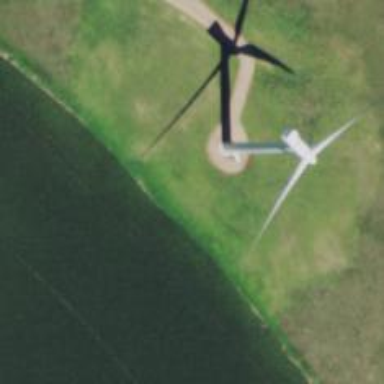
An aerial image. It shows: Wind generator using horizontal axis wind turbines.